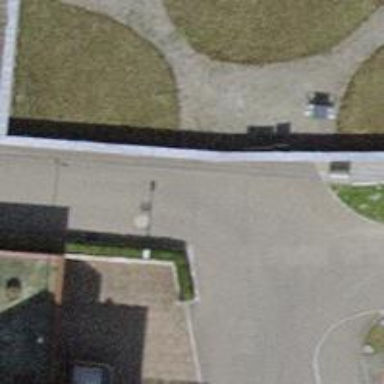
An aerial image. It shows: Hedge barrier.